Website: lowes
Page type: billing-address
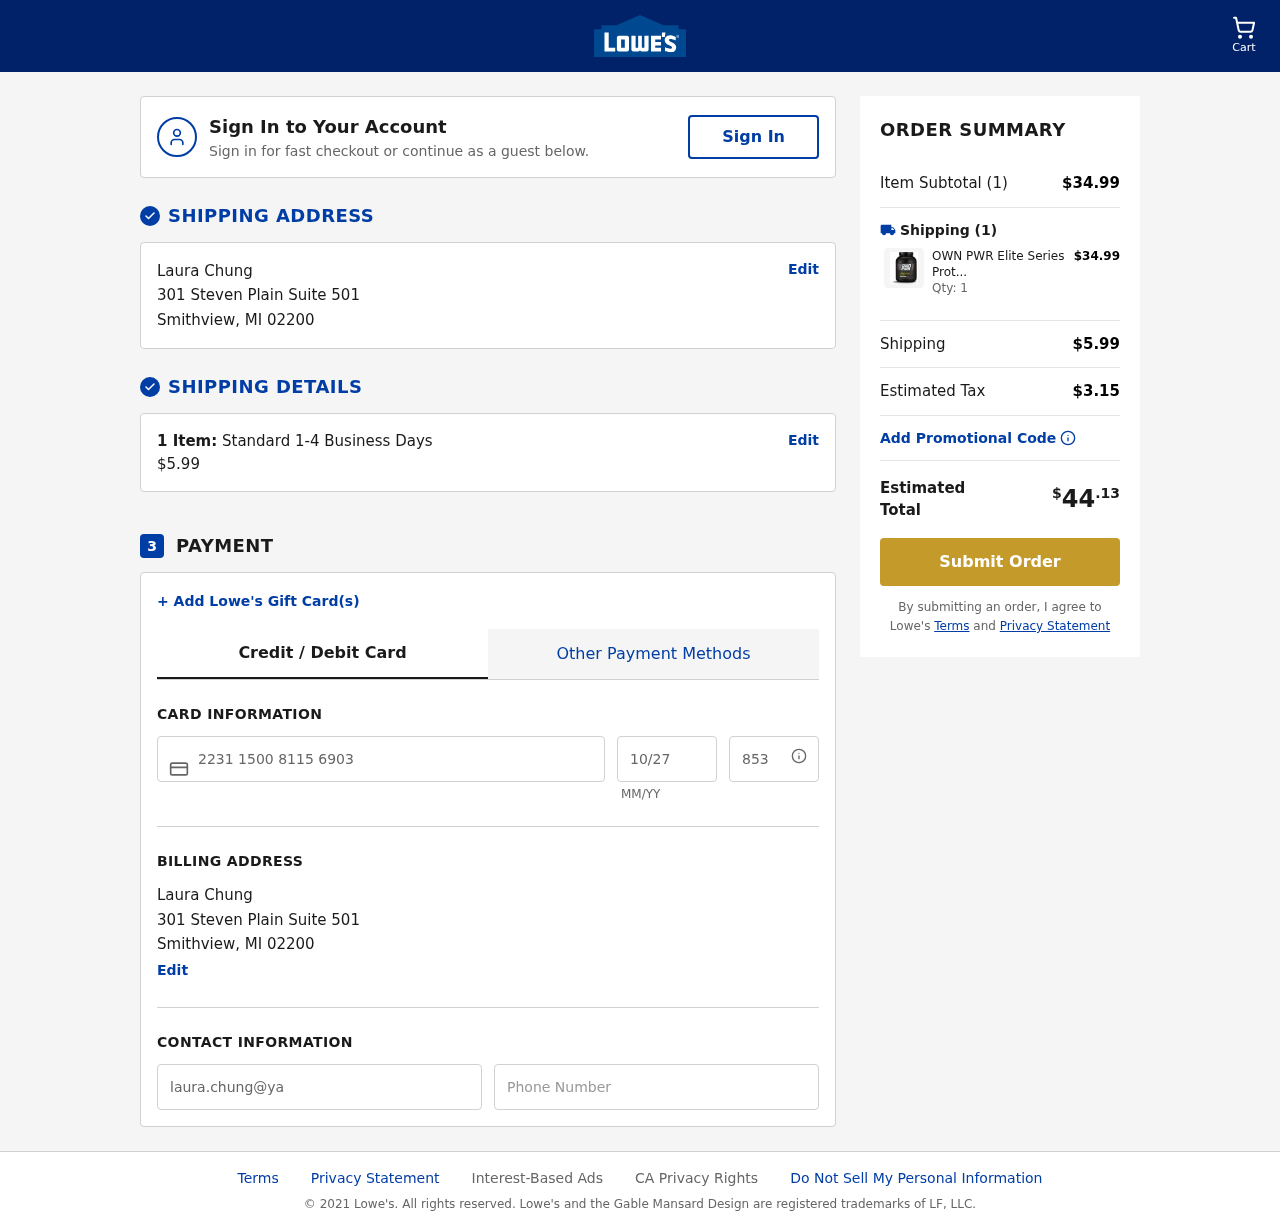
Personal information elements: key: PII_CARD_CVV
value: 853
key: PII_CARD_EXPIRY
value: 10/27
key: PII_CARD_NUMBER
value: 2231 1500 8115 6903
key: PII_CITY
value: Smithview
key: PII_EMAIL
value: laura.chung@yahoo.com
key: PII_FULLNAME
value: Laura Chung
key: PII_PHONE
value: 8507584418
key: PII_POSTCODE
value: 02200
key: PII_STATE_ABBR
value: MI
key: PII_STREET
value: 301 Steven Plain Suite 501
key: PII_FULLNAME2
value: Laura Chung
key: PII_STREET2
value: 301 Steven Plain Suite 501
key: PII_CITY2
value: Smithview
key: PII_STATE_ABBR2
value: MI
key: PII_POSTCODE2
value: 02200
Product elements: key: PRODUCT1_NAME
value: OWN PWR Elite Series Protein Powder, Vanilla Ice Cream, 5 lb, Protein Blend (Whey Isolate, Milk Isol
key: PRODUCT1_PRICE
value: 34.99
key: PRODUCT1_QUANTITY
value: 1
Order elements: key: ORDER_NUM_ITEMS
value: Cart
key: ORDER_NUM_ITEMS
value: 1 Item:
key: ORDER_NUM_ITEMS
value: Item Subtotal (1)
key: ORDER_SHIPPING_COST
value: $5.99
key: ORDER_SUBTOTAL
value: $34.99
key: ORDER_TAX
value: $3.15
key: ORDER_TOTAL
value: $44.13